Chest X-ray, AP view. Patient: 64 years old, sex F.
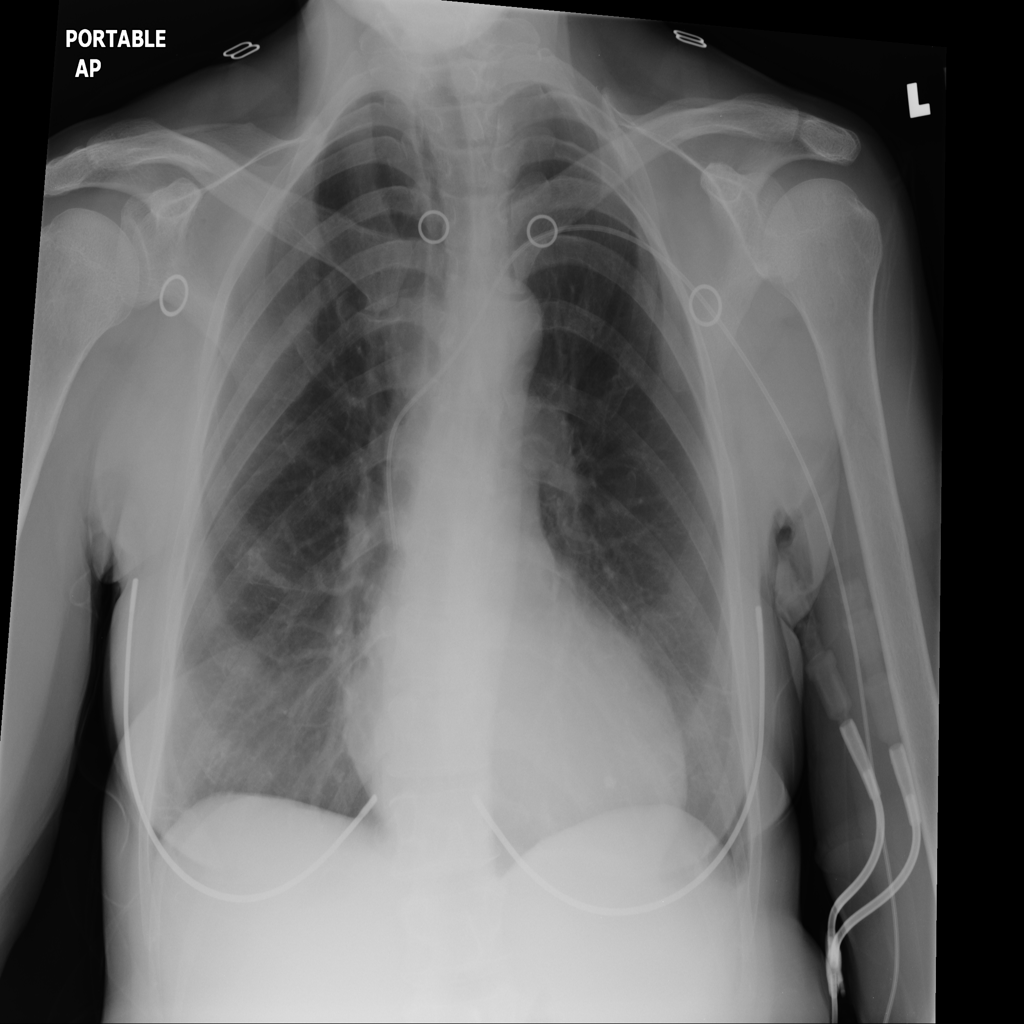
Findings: No Finding